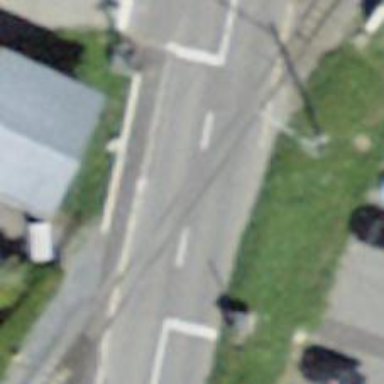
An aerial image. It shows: Level crossing with lights and barriers.